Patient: sex F, age 72
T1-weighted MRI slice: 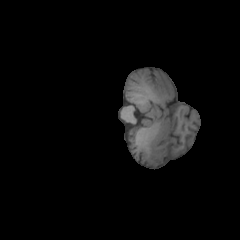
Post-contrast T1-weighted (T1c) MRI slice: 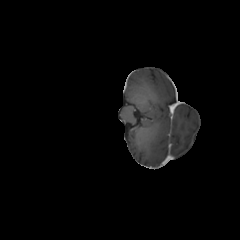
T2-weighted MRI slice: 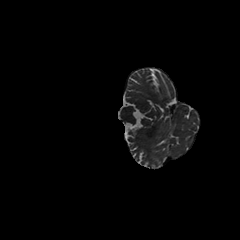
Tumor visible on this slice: no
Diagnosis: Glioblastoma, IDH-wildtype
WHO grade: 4